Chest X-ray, AP view. Patient: 44 years old, sex M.
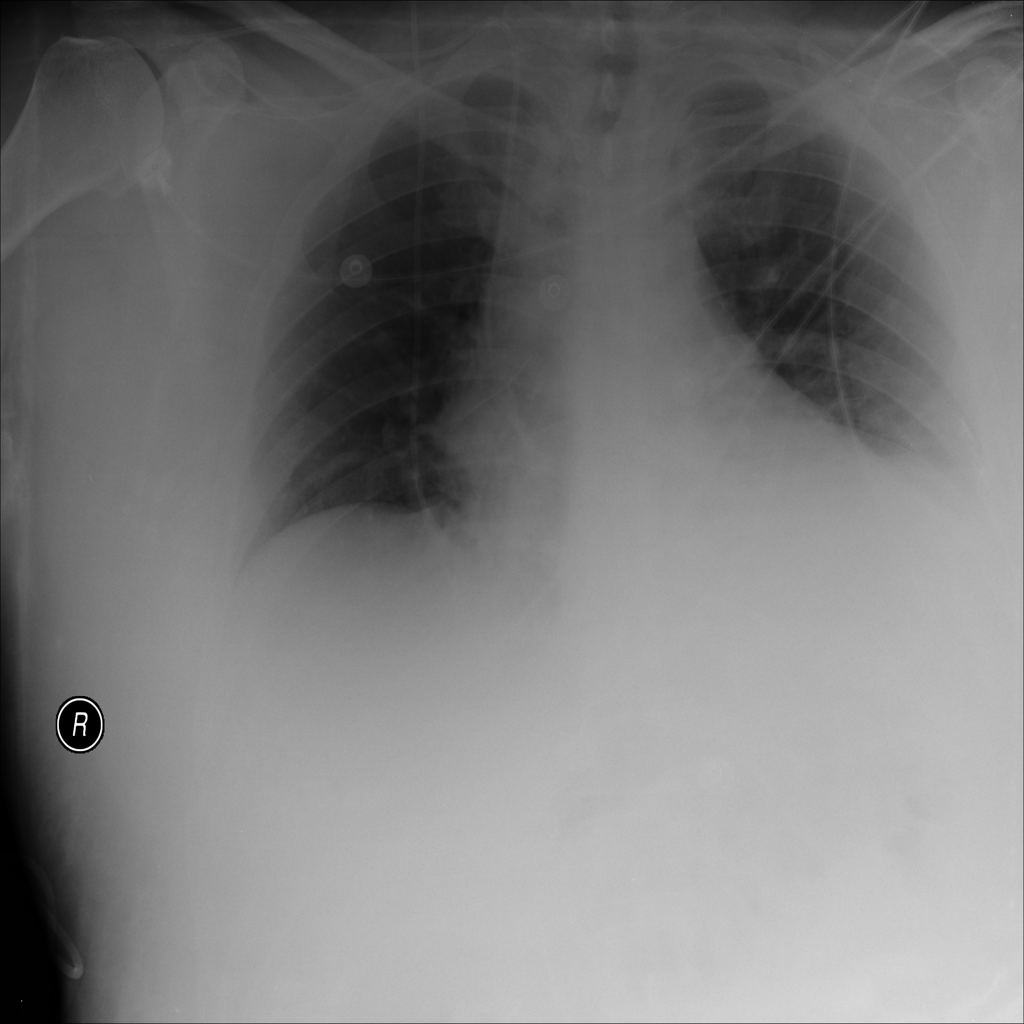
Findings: Atelectasis, Effusion